Question: The issue:
I have 2 tabs using Default Tabs Controller, like so:
'''
Widget build(BuildContext context) {
return DefaultTabController(
length: 2,
child: Scaffold(
drawer: Menu(),
appBar: AppBar(
title: Container(
child: Text('Dashboard'),
),
bottom: TabBar(
tabs: <Widget>[
Container(
padding: EdgeInsets.all(8.0),
child: Text('Deals'),
),
Container(
padding: EdgeInsets.all(8.0),
child: Text('Viewer'),
),
],
),
),
body: TabBarView(
children: <Widget>[
DealList(),
ViewersPage(),
],
),
),
);
}
}
'''
The 'DealList()' is a 'StatefulWidget' which is built like this:
'''
Widget build(BuildContext context) {
return FutureBuilder(
future: this.loadDeals(),
builder: (BuildContext context, AsyncSnapshot snapshot) {
print('Has error: ${snapshot.hasError}');
print('Has data: ${snapshot.hasData}');
print('Snapshot data: ${snapshot.data}');
return snapshot.connectionState == ConnectionState.done
? RefreshIndicator(
onRefresh: showSomething,
child: ListView.builder(
physics: const AlwaysScrollableScrollPhysics(),
itemCount: snapshot.data['deals'].length,
itemBuilder: (context, index) {
final Map deal = snapshot.data['deals'][index];
print('A Deal: ${deal}');
return _getDealItem(deal, context);
},
),
)
: Center(
child: CircularProgressIndicator(),
);
},
);
}
}
'''
With the above, here's what happens whenever I switch back to the 'DealList()' tab: It reloads.

Is there a way to prevent re-run of the FutureBuilder when done once? (the plan is for user to use the RefreshIndicator to reload. So changing tabs should not trigger anything, unless explicitly done so by user.)
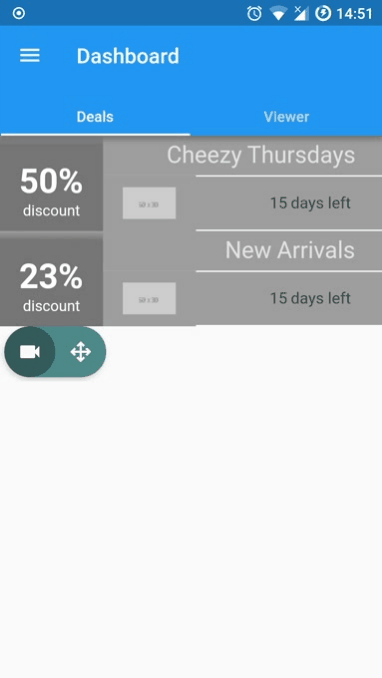
Answer: There are two issues here, the first:
When the 'TabController' switches tabs, it unloads the old widget tree to save memory. If you want to change this behavior, you need to mixin <URL> to your tab widget's state.
'''
class _DealListState extends State<DealList> with AutomaticKeepAliveClientMixin<DealList> {
@override
bool get wantKeepAlive => true;
@override
Widget build(BuildContext context) {
super.build(context); // need to call super method.
return /* ... */
}
}
'''
The second issue is in your use of the 'FutureBuilder' -
If you provide a new 'Future' to a 'FutureBuilder', it can't tell that the results would be the same as the last time, so it has to rebuild. (Remember that Flutter may call your build method up to once a frame).
'''
return FutureBuilder(
future: this.loadDeals(), // Creates a new future on every build invocation.
/* ... */
);
'''
Instead, you want to assign the future to a member on your State class in initState, and then pass this value to the 'FutureBuilder'. The ensures that the future is the same on subsequent rebuilds. If you want to force the State to reload the deals, you can always create a method which reassigns the '_loadingDeals' member and calls 'setState'.
'''
Future<...> _loadingDeals;
@override
void initState() {
_loadingDeals = loadDeals(); // only create the future once.
super.initState();
}
@override
Widget build(BuildContext context) {
super.build(context); // because we use the keep alive mixin.
return new FutureBuilder(future: _loadingDeals, /* ... */);
}
'''